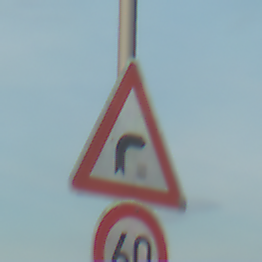
Verkehrszeichen: KurveRechts
Zusatzzeichen unten: Geschwindigkeit60
Umgebung: Outdoor, Nature
Tageszeit: SunriseSunset
Wetter: PartlyCloudy
Licht: Natural
Jahreszeit: NotSpecified
Kontrast: MediumContrast